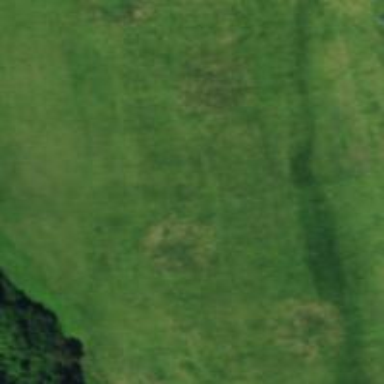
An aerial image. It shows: Golf driving range on grass land.